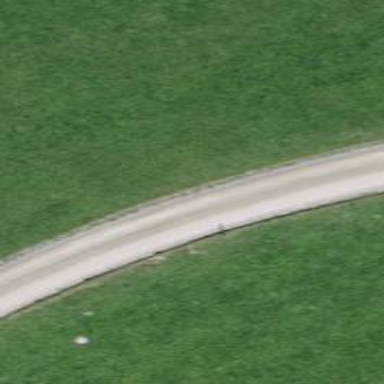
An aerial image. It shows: Residential road with gravel surface. The tracktype is grade2.